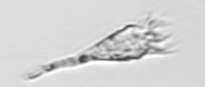
Label: Paratontonia_gracillima